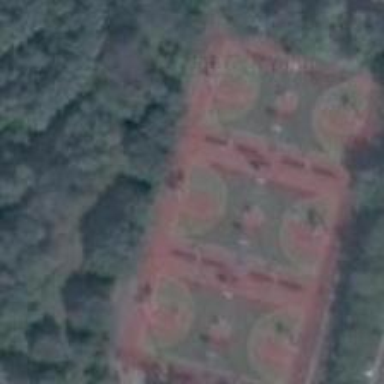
Three basketball courts here make up this rectangle .